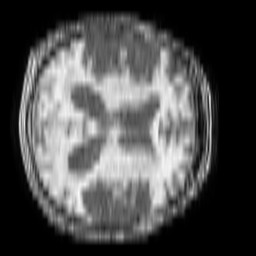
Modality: T1w
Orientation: axial
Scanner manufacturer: philips
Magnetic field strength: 1.5 T
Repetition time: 0.1862 s
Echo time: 0.001883 s